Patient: sex F, age 55
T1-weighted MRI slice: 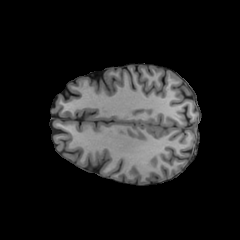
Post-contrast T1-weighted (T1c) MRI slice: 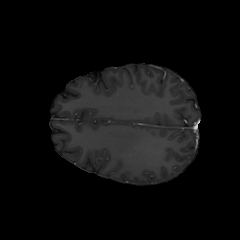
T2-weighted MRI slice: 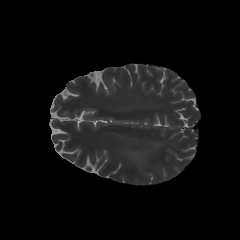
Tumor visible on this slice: no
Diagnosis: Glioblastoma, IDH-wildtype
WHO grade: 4